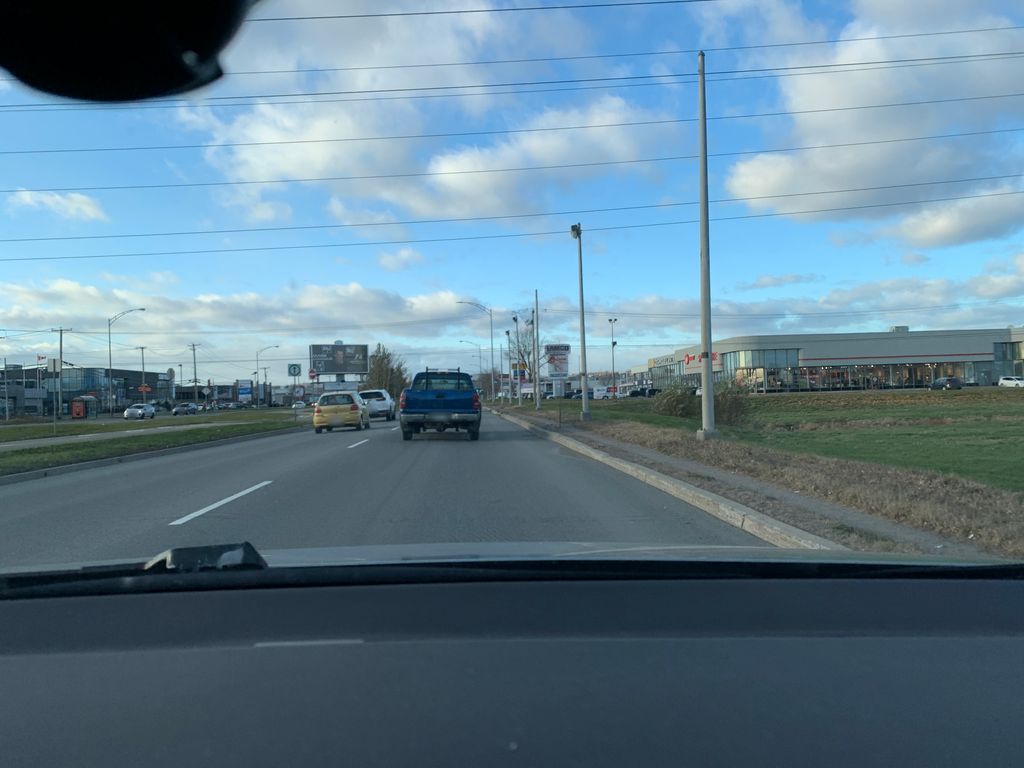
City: quebec_city